Question: I'm using elastic search for making global search for that I'm using sense plugin for poc but while I'm hitting my query with sense I get paginated data but I want all data in a single query.
'''
GET /_search?q=2016
'''
My result is this:
'''
{
"took": 7,
"timed_out": false,
"_shards": {
"total": 21,
"successful": 21,
"failed": 0
},
"hits": {
"total": 465,
"max_score": <PHONE>,
"hits":[
'''

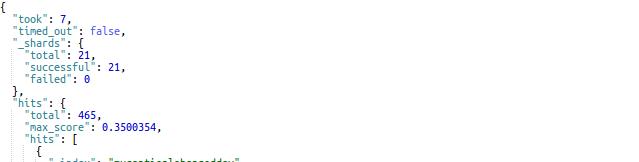
Answer: By default Elasticsearch returns 10 documents per request. You can use the 'size' param to retrieve more products with one query, like:
'''
GET /_search?q=2016&size=465
'''
Note that there is a limit on the max results per request (defaults to 10.000), as described <URL>